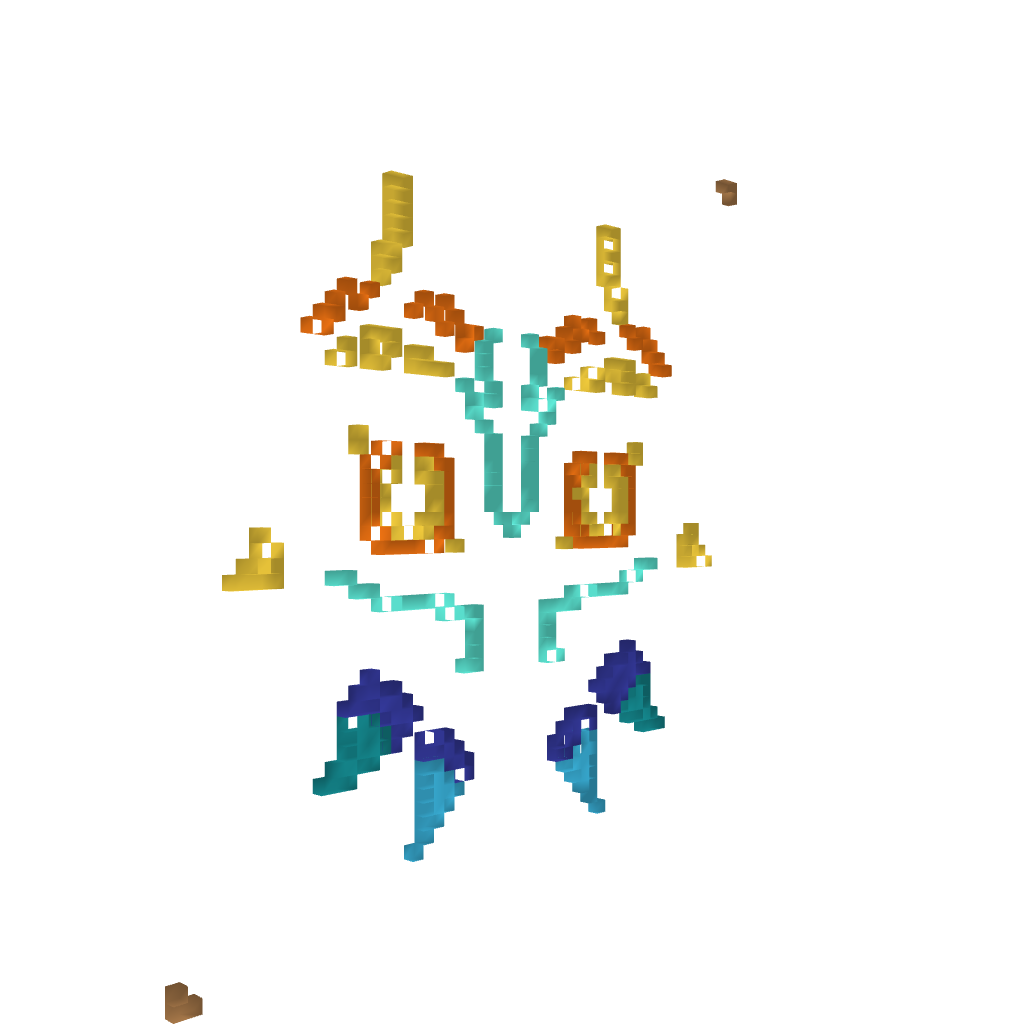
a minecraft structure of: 16 Bit Majora's Mask